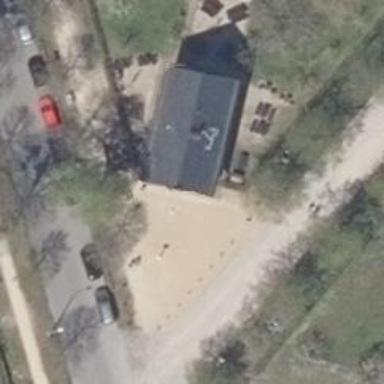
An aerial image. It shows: Restaurant.